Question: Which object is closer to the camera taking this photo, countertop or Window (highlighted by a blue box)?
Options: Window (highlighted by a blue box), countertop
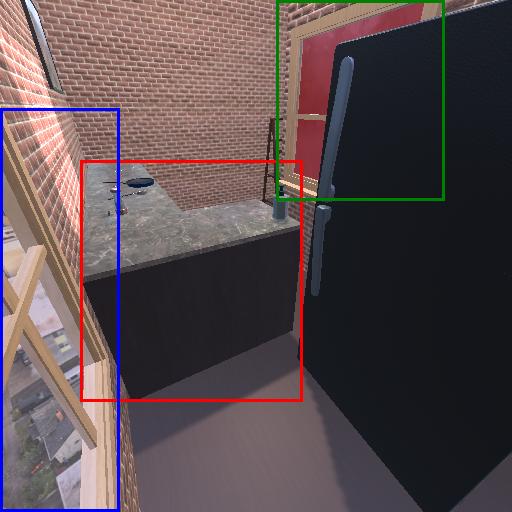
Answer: Window (highlighted by a blue box)